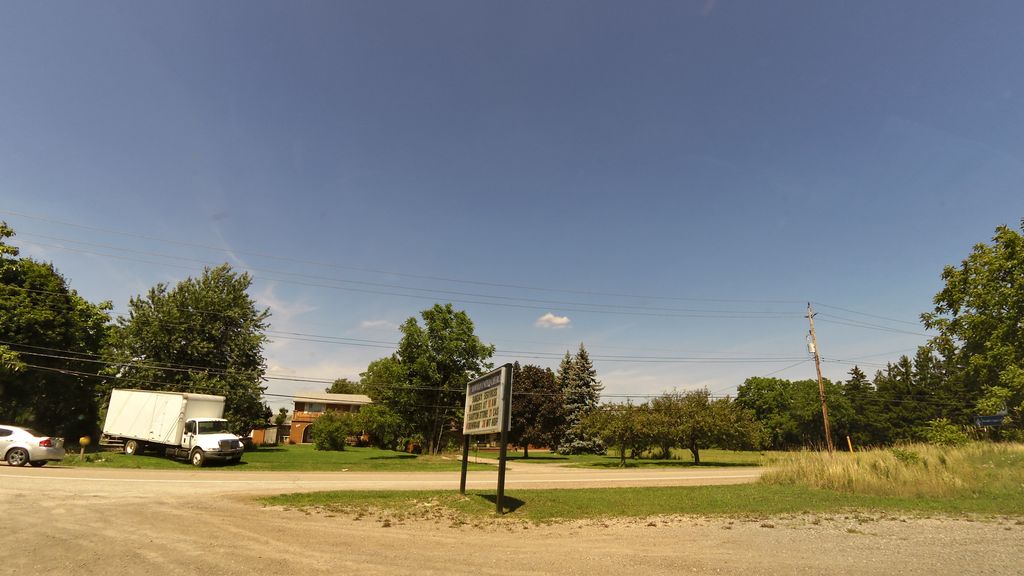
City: hamilton